Question: I have created a basic ChatBot using OpenAI with the following code:
'''
import openai
openai.api_key = "sk-xxx"
while True:
prompt = input("User:")
response = openai.Completion.create(
model="text-davinci-003",
prompt=prompt,
max_tokens=50,
temperature=0,
)
print(response.choices[0].text)
'''
This is the input and output:

And in text form:
'''
User:What is python
Python is a high-level, interpreted, general-purpose programming language. It is a powerful and versatile language that is used for a wide range of applications, from web development and software development to data science and machine learning.'
User:What is the Latest Version of it?
The latest version of Microsoft Office is Microsoft Office 2019.
'''
As you can see i am asking questions related to python and asking version of it gives answer related to Microsoft Office, whereas when asking the same question to ChatGpt it remembers the previous conservation and acts according to it.
Is there any solution for remembering the conversation?
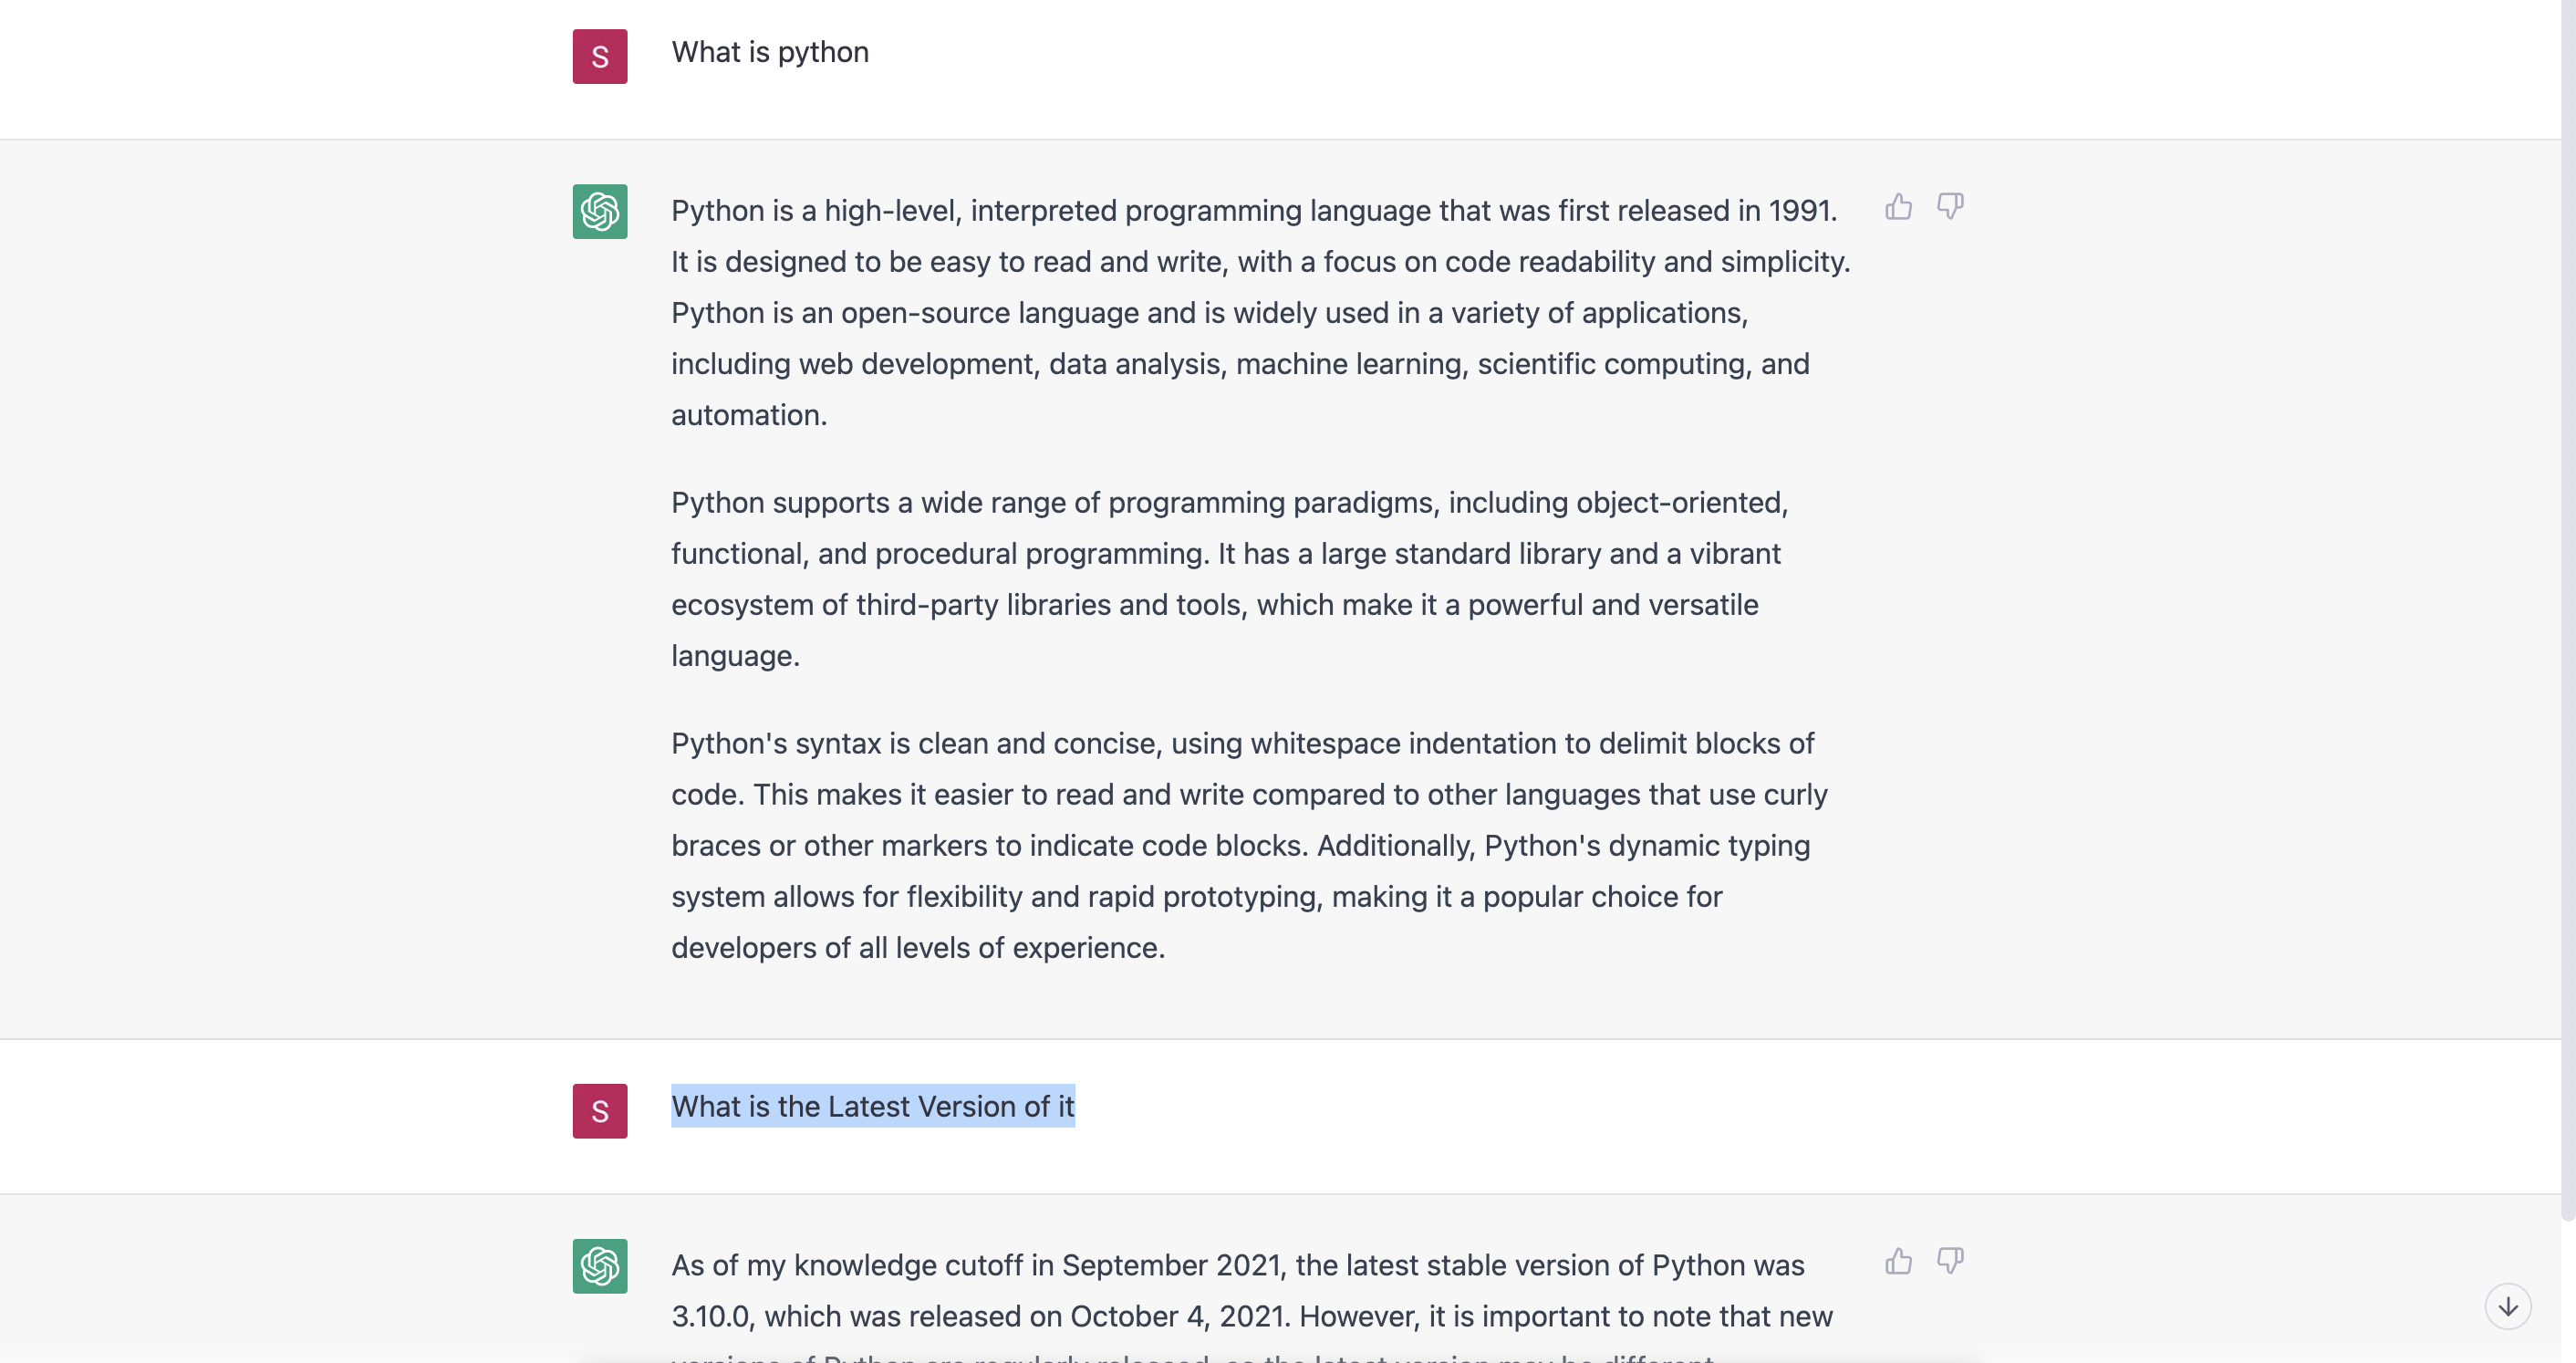
Answer: One possibility would be to store the inputs and outputs somewhere, and then include them in subsequent inputs. This is very rudimentary but you could do something like the following:
'''
inputs, outputs = [], []
while True:
prompt = input("Enter input (or 'quit' to exit):")
if prompt == 'quit':
break
if len(inputs) > 0:
inputs.append(prompt)
last_input, last_output = inputs[-1], outputs[-1]
prompt = f"{prompt} (based on my previous question: {last_input}, and your previous answer {last_output}"
else:
inputs.append(prompt)
response = openai.Completion.create(
model="text-davinci-003",
prompt=prompt,
max_tokens=200,
temperature=0,
)
output = response.choices[0].text
outputs.append(output)
print(output)
'''
This program would be able to recall the last input and output, and provide that information along with the current prompt. You could include more lines of input and output depending on how much "memory" you want your program to have, and there is also a text limit ('max_tokens'), so you may need to adjust the wording so that the entire prompt makes sense.
And to avoid an infinite loop, we can have a condition to exit the while loop.